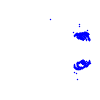
Particle: electron